【题型】填空题　【知识点】平面几何　【难度】medium
如图，在$\text{Rt}\triangle ABC$中，$\angle ACB=90^\circ$，$AC=2$，$D$是$AB$的中点，把$\triangle BCD$沿$CD$所在的直线翻折，点$B$落在点$E$处，如果$CE\perp AB$，那么$BE=$\underline{\ \ \ \ \ \ }。

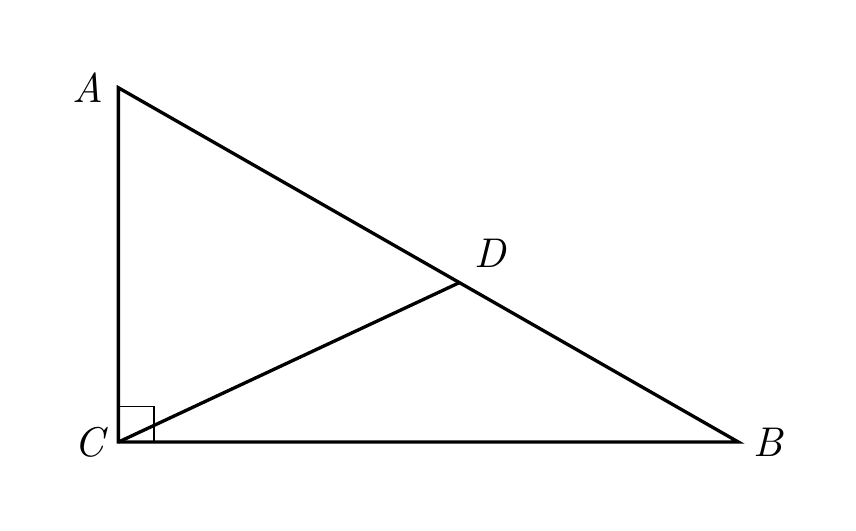
【解答】
【答案】$2\sqrt{3}$

【知识点】折叠问题、等边三角形的判定和性质、已知正切值求边长、斜边的中线等于斜边的一半

【分析】由$D$为中点，$\angle ACB=90^\circ$，则得$DE=DB=DA$，则$\angle DBC=\angle DCB$；由$CE\perp AB$，得$\angle ACF=\angle DBC$；由折叠的性质得$DE=DB$，$\angle DBC=\angle DEF$，$CE=BC$，则$\angle DEF=\angle DCF$，最后得$\angle DCB=\angle DCF=\angle ACF$，由此三角的和为直角，从而得每个角为$30^\circ$，则$\angle DBC=30^\circ$，$\triangle EBC$是等边三角形，由正切三角函数即可求得结果。

【详解】解：$\because D$为$AB$的中点，$\angle ACB=90^\circ$，

$\therefore DE=DB=DA$，

$\therefore \angle DBC=\angle DCB$；

$\because CE\perp AB$，$\angle ACB=90^\circ$，

$\therefore \angle ACF=90^\circ-\angle A=\angle DBC$，

$\therefore \angle ACF=\angle DCB$；

由折叠的性质得$DE=DB$，$\angle DBC=\angle DEF$，$CE=BC$，

$\therefore \angle DEF=\angle DCF$，

$\therefore \angle DBC=\angle DCF$，

$\therefore \angle DCB=\angle DCF=\angle ACF$，

$\because \angle DCB+\angle DCF+\angle ACF=90^\circ$，

$\therefore \angle DCB=\angle DCF=30^\circ$，$\angle DBC=30^\circ$，

$\therefore \angle ECB=60^\circ$，

$\because CE=CB$，

$\therefore \triangle EBC$是等边三角形，

$\therefore BE=BC$。

在$\text{Rt}\triangle ACB$中，$BC=AC\div\tan\angle DBC=2\sqrt{3}$，

$\therefore BE=2\sqrt{3}$；

故答案为：$2\sqrt{3}$。

【点睛】本题考查了折叠的性质，直角三角形斜边中线的性质，等腰三角形的性质，等边三角形的判定与性质，特殊角三角函数。

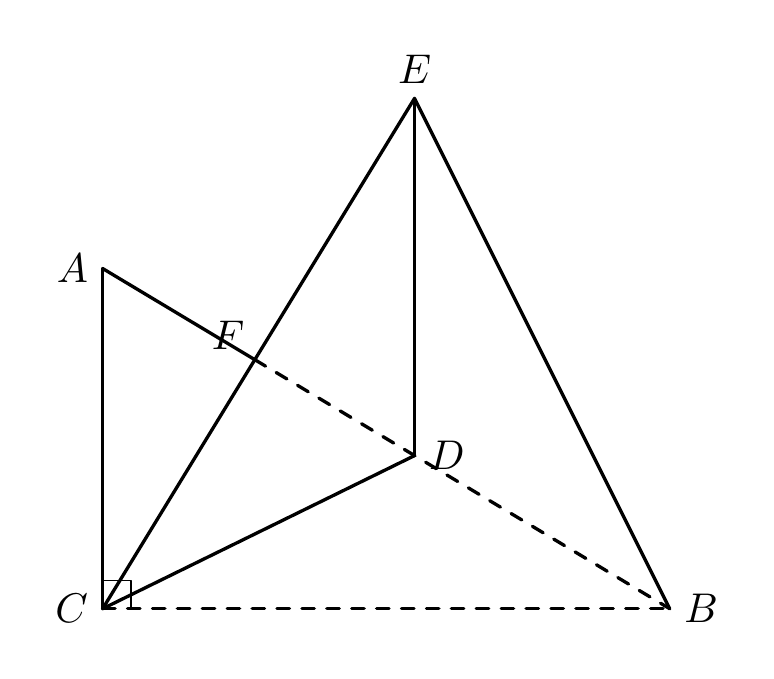